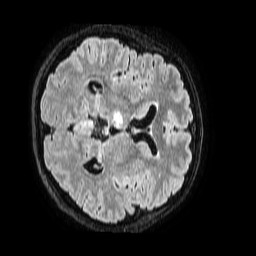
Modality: FLAIR
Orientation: axial
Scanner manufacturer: philips
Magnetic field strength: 1.5 T
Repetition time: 4.8 s
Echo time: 0.3 s